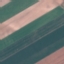
Label: AnnualCrop